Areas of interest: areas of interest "Scientific Research Institution"
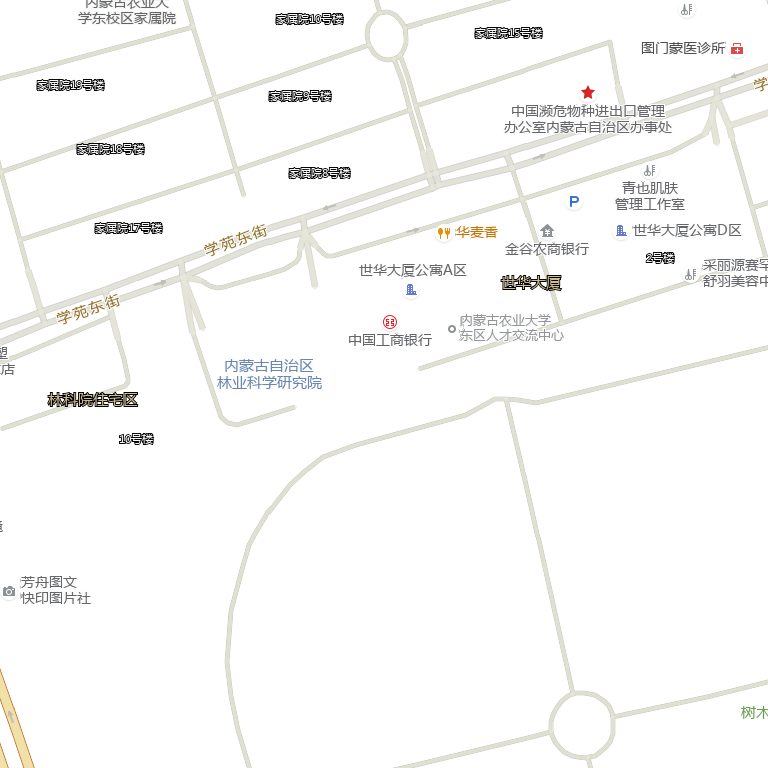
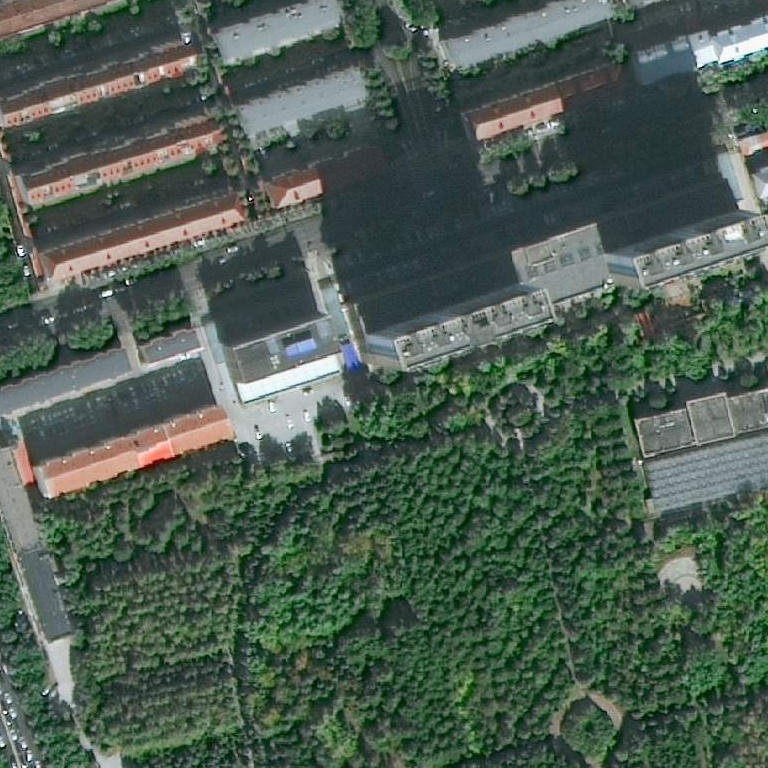